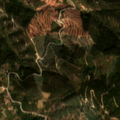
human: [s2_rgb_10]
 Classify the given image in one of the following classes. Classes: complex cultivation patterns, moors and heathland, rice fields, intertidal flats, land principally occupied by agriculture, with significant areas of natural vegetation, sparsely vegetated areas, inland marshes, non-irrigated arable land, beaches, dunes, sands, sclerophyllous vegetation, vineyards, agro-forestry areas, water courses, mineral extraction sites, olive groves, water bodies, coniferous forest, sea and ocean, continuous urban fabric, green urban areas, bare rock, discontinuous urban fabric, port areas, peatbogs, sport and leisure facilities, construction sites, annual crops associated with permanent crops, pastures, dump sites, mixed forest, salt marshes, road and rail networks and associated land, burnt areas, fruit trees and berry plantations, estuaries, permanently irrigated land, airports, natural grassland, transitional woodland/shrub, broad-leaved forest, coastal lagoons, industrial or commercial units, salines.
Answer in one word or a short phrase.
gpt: broad-leaved forest, sclerophyllous vegetation, transitional woodland/shrub